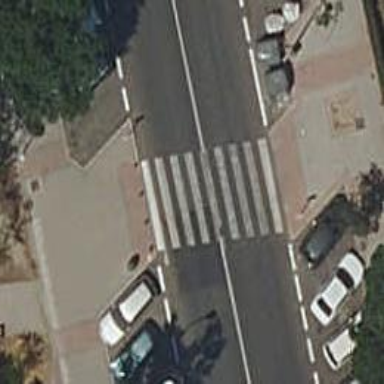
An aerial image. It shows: Bollard.